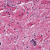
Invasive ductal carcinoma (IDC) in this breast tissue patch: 0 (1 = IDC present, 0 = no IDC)